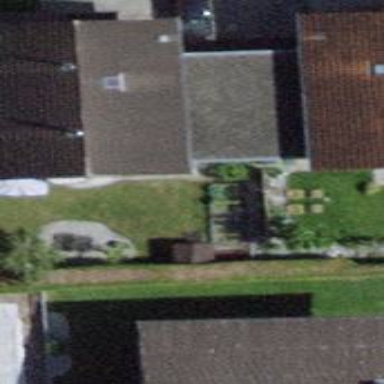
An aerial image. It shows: Detached building.